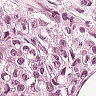
Metastatic tissue present: yes